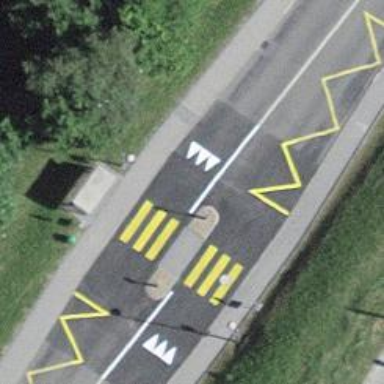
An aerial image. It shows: Uncontrolled crossing with traffic-calming hump and markings.